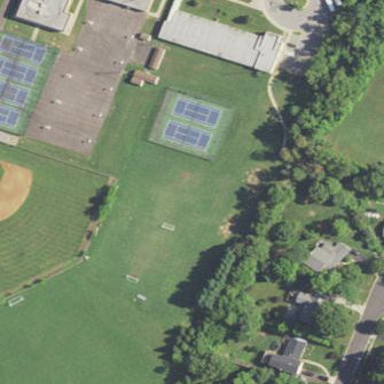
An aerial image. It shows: Soccer pitch designated for leisure and sports activities.